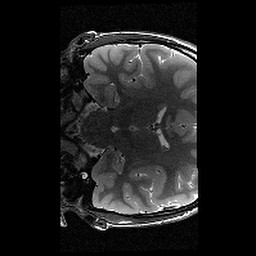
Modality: T2w
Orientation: coronal
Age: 12
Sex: male
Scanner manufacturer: siemens
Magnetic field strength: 3 T
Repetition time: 9.23 s
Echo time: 0.067 s